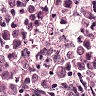
Metastatic tissue present: yes